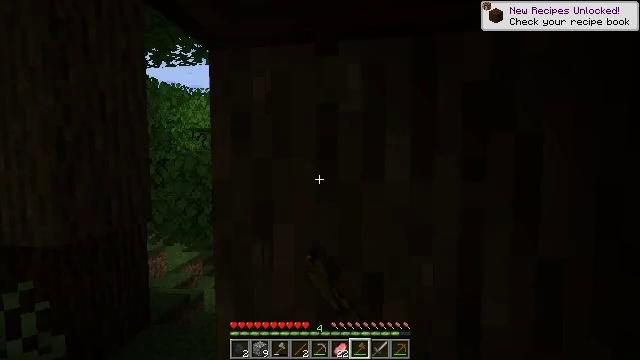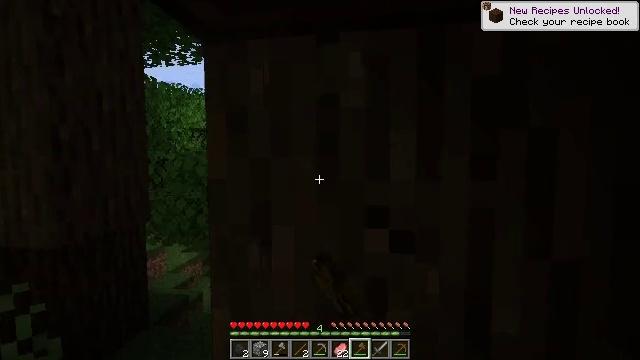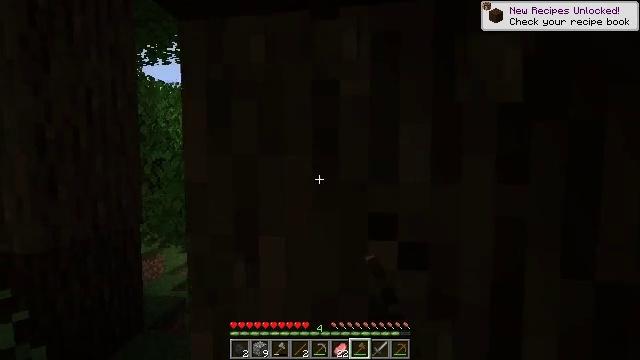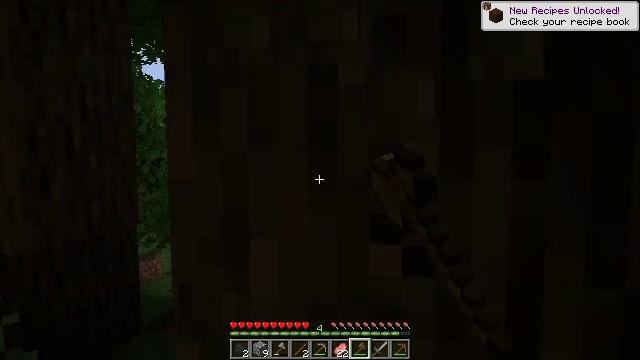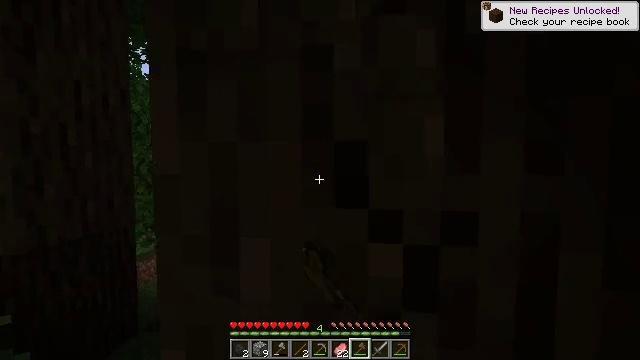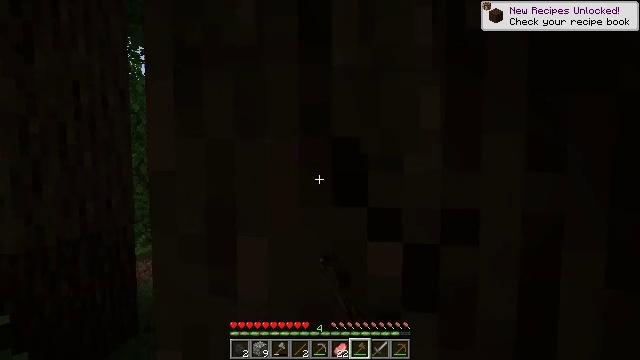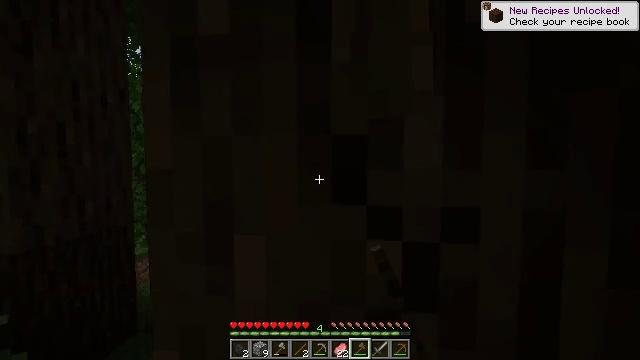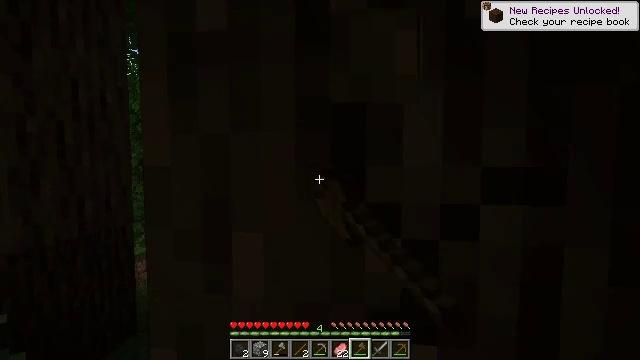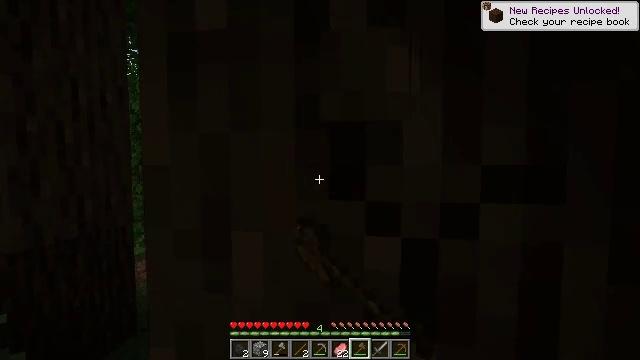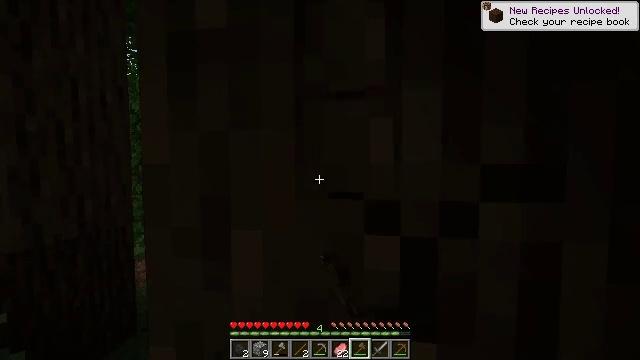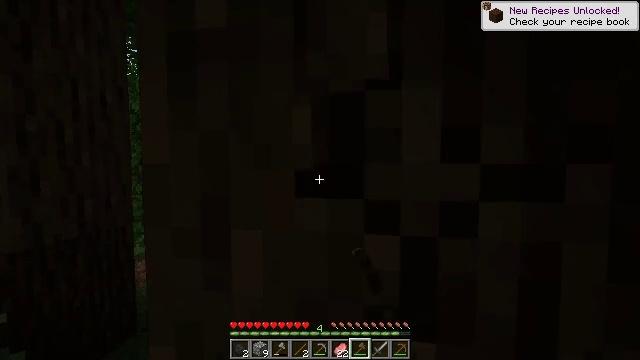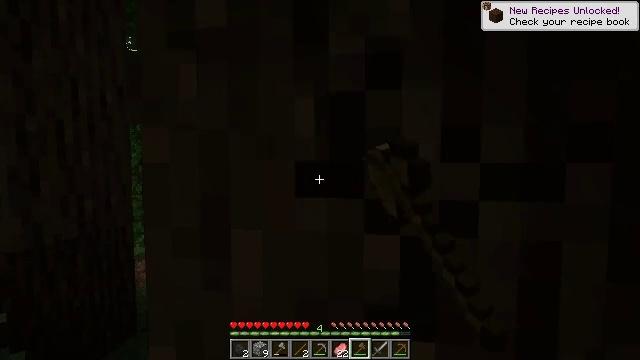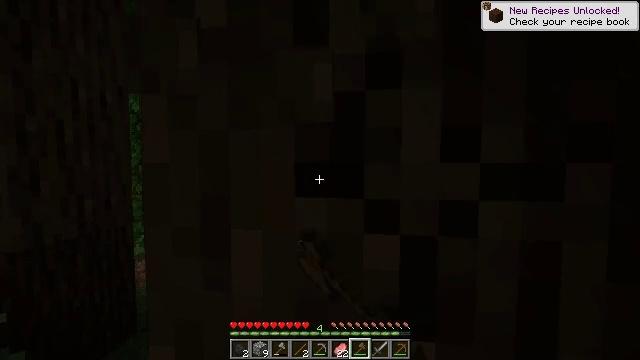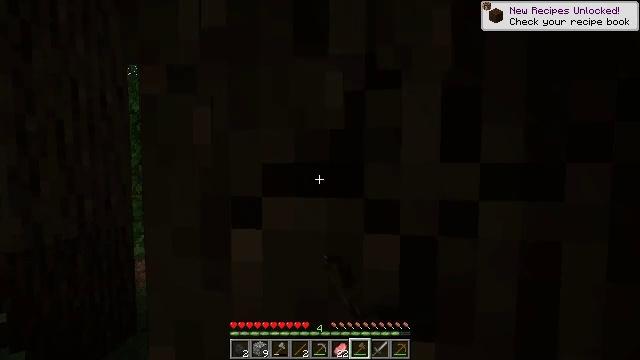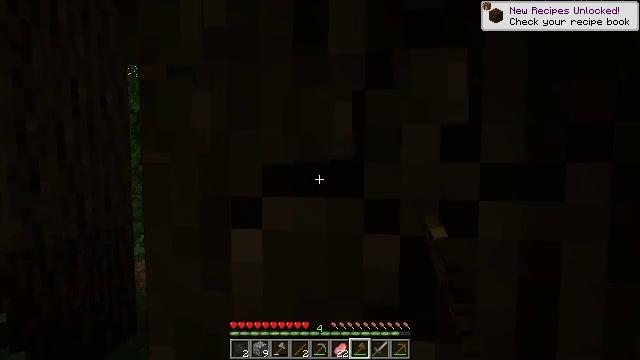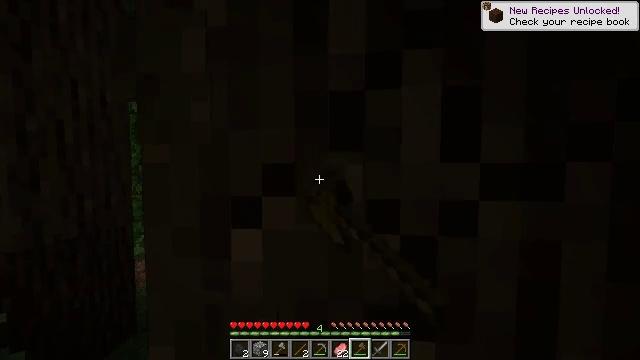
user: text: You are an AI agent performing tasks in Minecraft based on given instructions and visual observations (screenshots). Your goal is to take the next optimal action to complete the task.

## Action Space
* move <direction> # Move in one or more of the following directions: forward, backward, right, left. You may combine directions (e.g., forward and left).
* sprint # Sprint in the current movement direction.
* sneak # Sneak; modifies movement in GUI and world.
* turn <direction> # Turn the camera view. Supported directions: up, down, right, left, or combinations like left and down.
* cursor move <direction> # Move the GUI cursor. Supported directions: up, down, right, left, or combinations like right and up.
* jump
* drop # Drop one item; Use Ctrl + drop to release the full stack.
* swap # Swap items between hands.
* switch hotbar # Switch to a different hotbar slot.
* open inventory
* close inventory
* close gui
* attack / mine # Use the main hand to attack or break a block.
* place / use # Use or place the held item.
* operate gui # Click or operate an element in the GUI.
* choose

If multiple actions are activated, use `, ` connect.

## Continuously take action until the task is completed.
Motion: motion action
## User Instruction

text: Chop down the dark oak log.
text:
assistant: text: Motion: attack / mine
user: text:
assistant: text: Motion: attack / mine
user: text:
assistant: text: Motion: attack / mine
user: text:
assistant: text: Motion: attack / mine
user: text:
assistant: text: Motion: attack / mine
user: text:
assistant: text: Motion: attack / mine
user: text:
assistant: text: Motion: attack / mine
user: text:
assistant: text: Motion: attack / mine
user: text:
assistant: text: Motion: attack / mine
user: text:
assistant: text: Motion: attack / mine
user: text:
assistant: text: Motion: attack / mine
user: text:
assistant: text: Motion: attack / mine
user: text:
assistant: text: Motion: attack / mine
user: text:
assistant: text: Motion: attack / mine
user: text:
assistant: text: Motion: attack / mine
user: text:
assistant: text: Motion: attack / mine
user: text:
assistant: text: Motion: attack / mine
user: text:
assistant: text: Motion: attack / mine
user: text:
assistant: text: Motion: attack / mine
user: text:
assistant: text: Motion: attack / mine
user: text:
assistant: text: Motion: attack / mine
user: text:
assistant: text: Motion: attack / mine
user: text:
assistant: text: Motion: attack / mine
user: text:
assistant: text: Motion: attack / mine
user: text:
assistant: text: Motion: attack / mine
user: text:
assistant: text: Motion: attack / mine
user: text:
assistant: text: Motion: attack / mine
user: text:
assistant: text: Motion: attack / mine
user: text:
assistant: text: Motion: attack / mine
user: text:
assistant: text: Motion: attack / mine